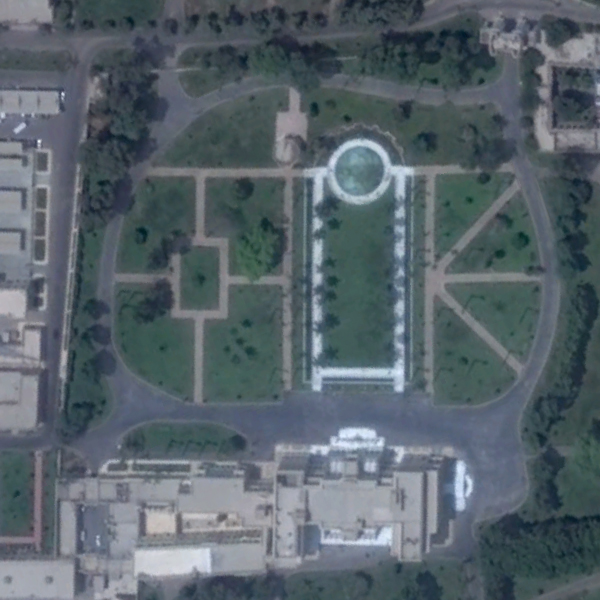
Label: Square